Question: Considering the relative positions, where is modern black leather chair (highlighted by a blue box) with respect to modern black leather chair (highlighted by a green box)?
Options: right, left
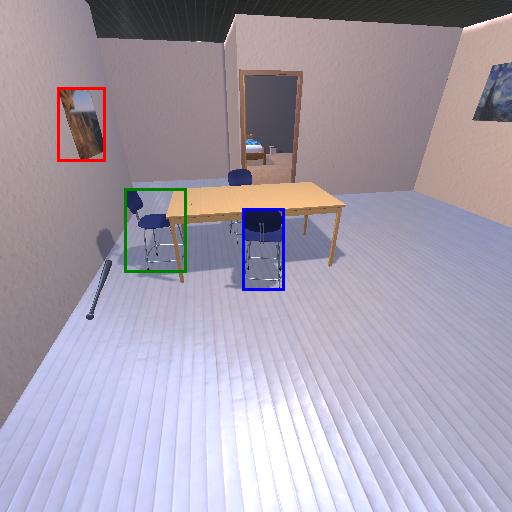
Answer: right